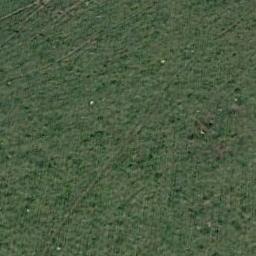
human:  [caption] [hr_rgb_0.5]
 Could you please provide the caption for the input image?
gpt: A large lush green meadow covered with green grass .

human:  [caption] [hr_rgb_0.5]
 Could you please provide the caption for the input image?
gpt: There is a wood on the grass .

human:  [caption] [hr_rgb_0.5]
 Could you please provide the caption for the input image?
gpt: This meadow has dense lower grasses and some taller grasses and a trail is also on the meadow .

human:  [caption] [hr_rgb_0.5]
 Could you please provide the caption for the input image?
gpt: The meadow is dense but uneven .

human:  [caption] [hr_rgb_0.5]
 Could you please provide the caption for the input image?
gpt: A dense meadow with many green grass .